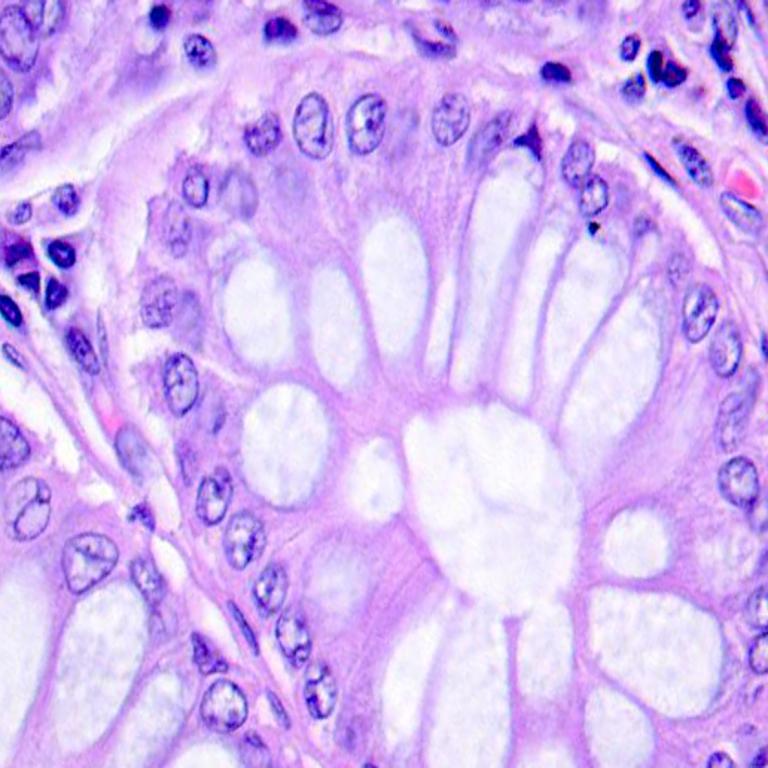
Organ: colon
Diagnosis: benign